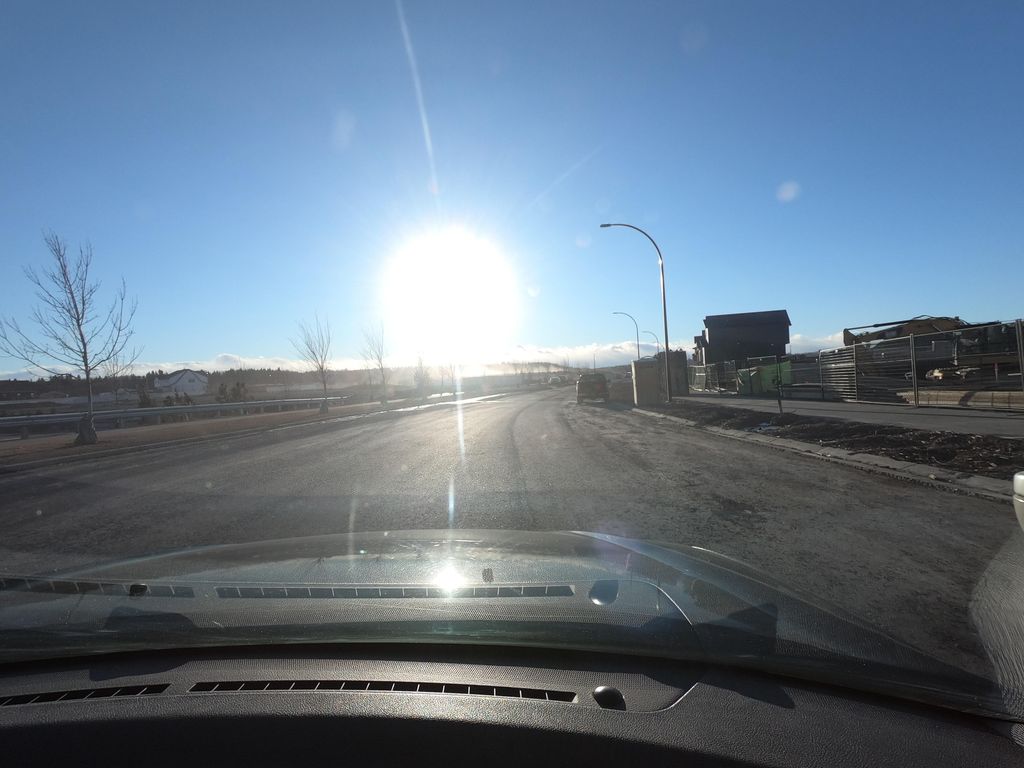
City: calgary